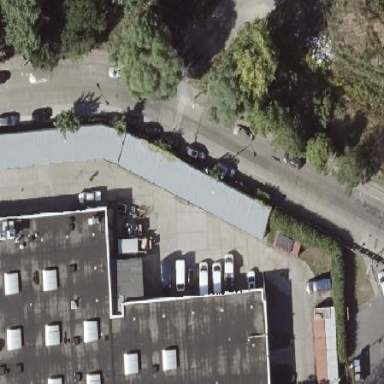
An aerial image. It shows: Group of garages.